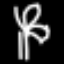
Label: palm tree